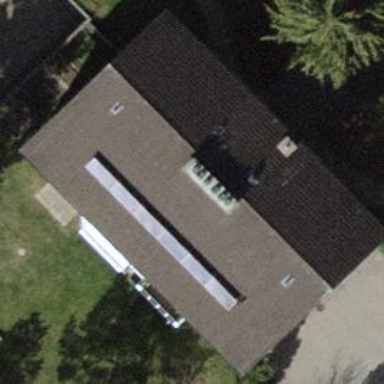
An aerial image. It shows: Simple house.